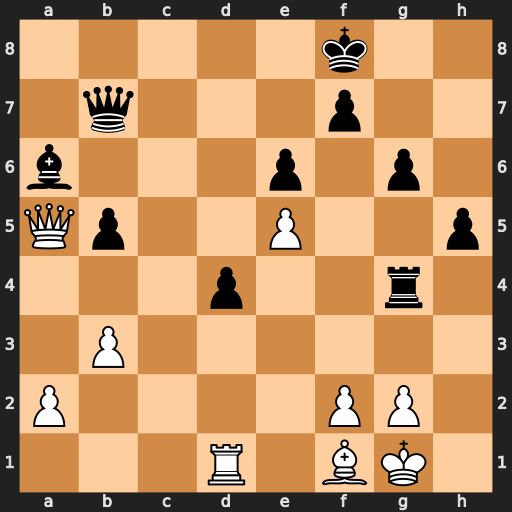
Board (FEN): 5k2/1q3p2/b3p1p1/Qp2P2p/3p2r1/1P6/P4PP1/3R1BK1
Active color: w
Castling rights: -
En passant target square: -
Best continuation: Qd8+ Kg7 Qf6+